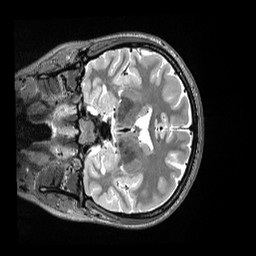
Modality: T2w
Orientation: coronal
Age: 29
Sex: female
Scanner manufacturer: siemens
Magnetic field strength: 3 T
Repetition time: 3.2 s
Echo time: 0.563 s